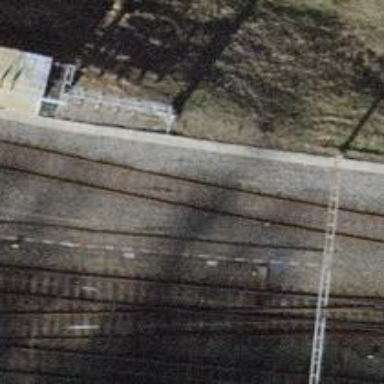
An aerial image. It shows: Railway yard with one track.